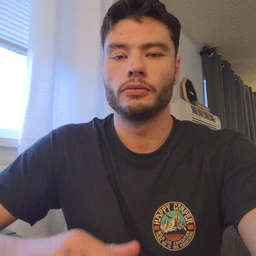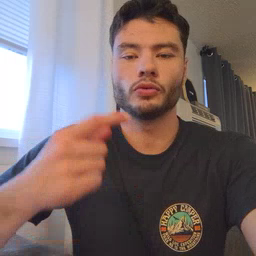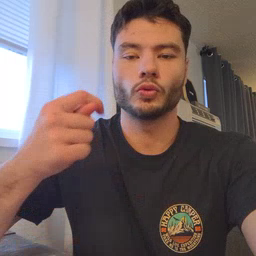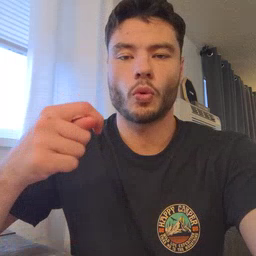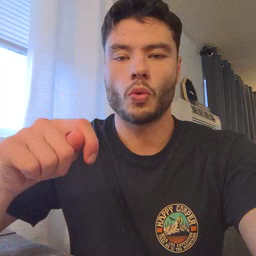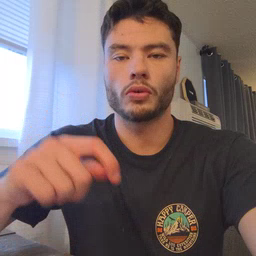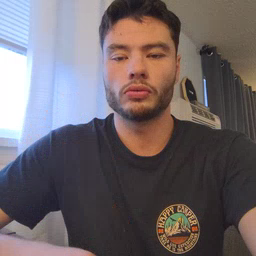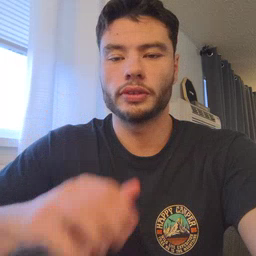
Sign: toy